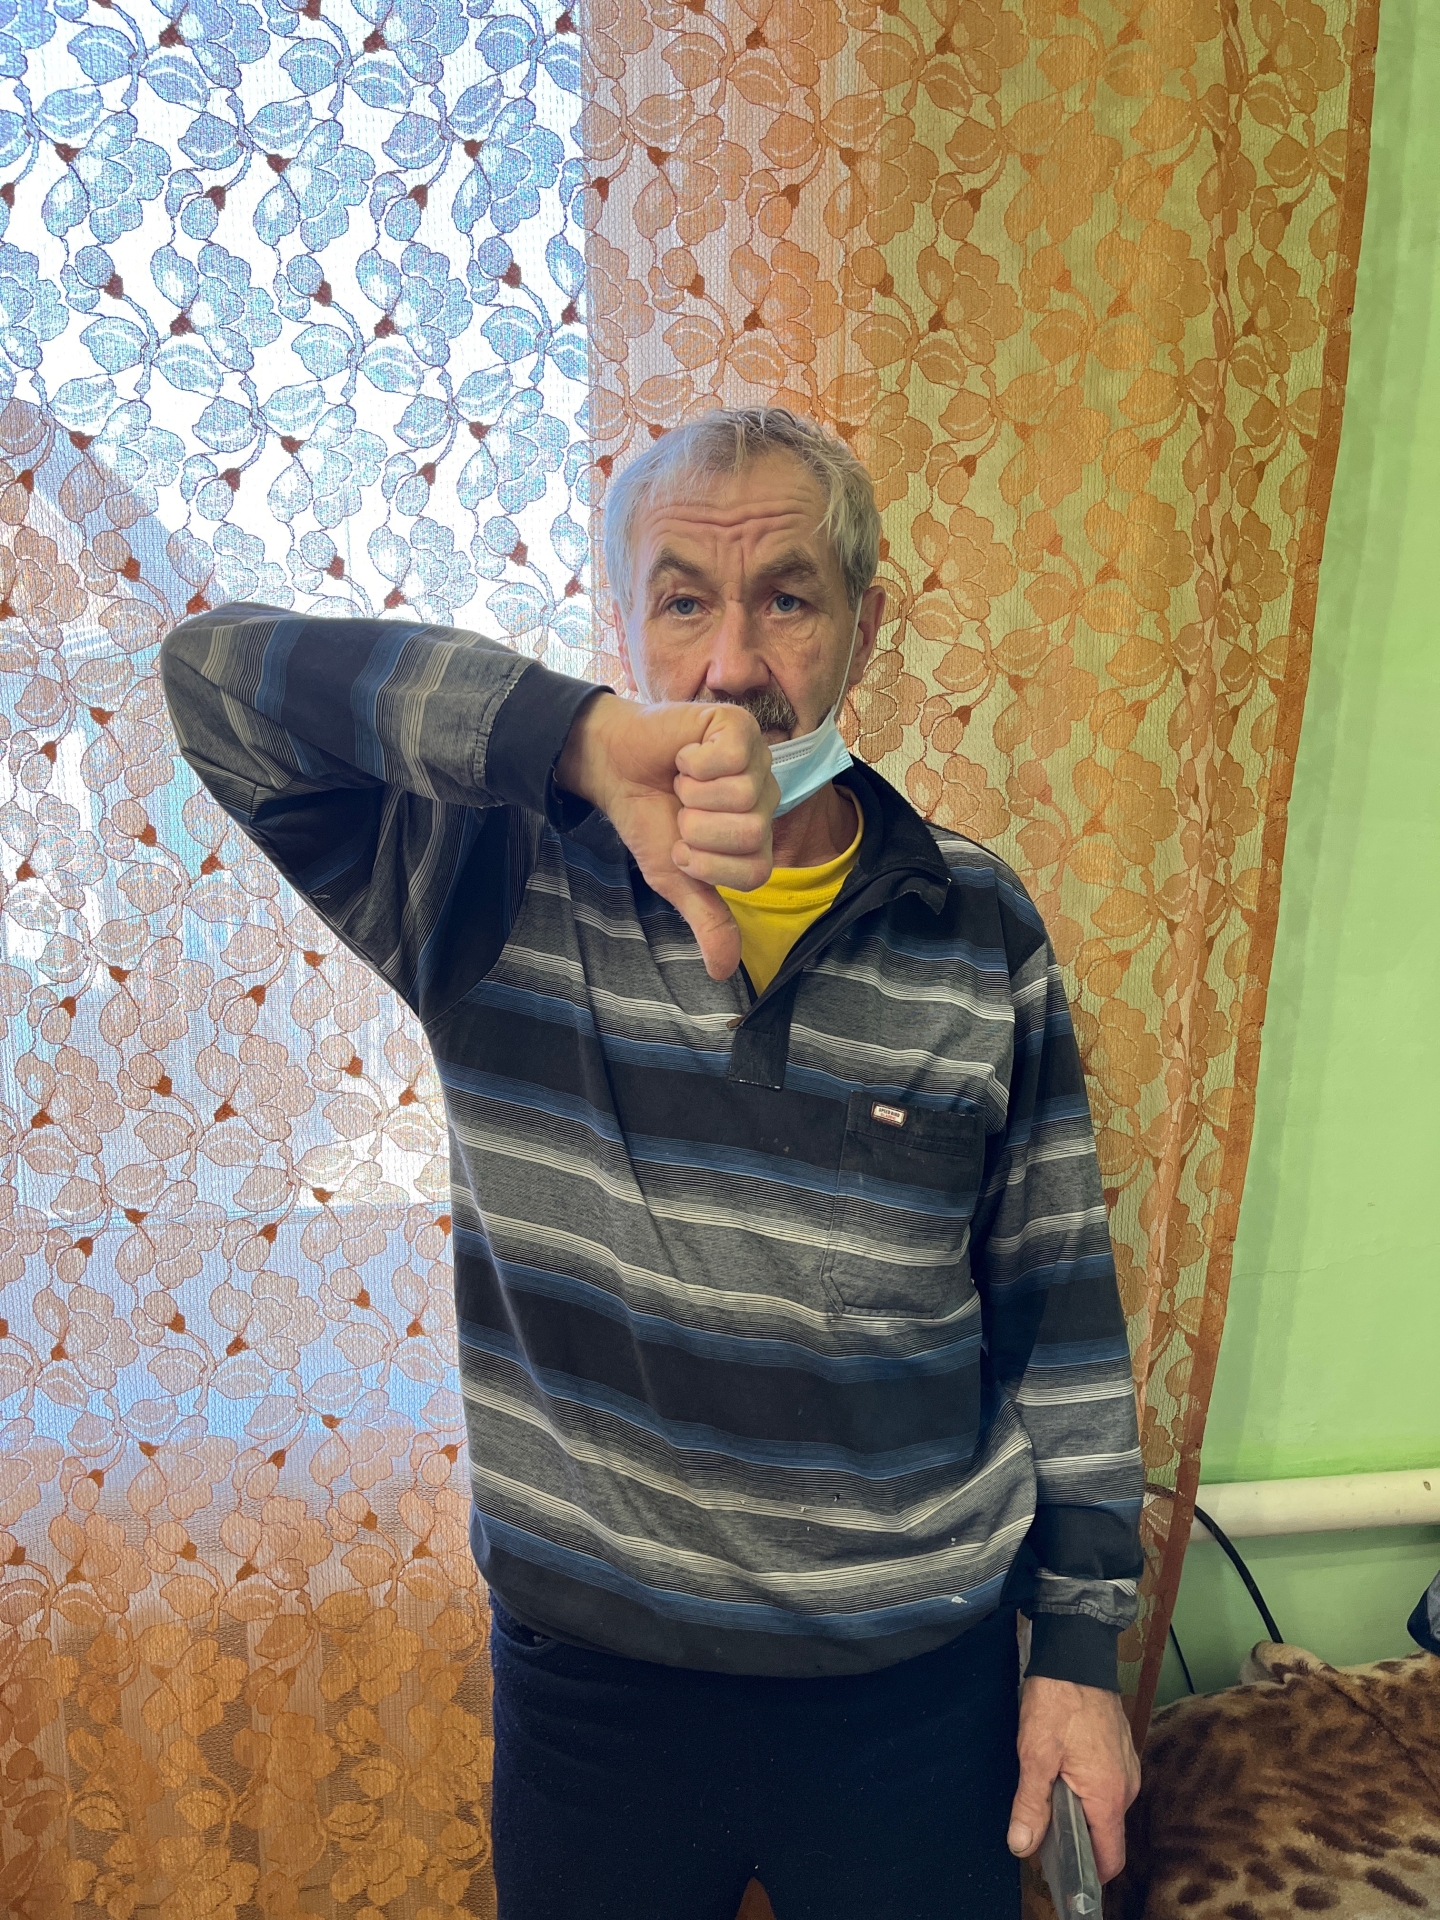
Label: clear